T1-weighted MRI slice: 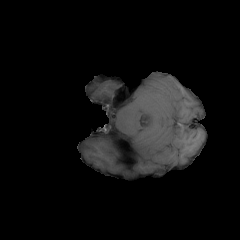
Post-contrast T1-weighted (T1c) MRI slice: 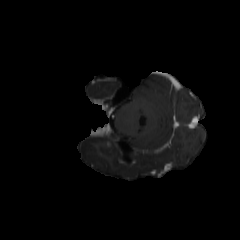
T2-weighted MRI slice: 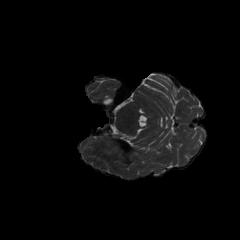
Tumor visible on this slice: yes